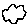
Label: cloud